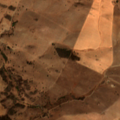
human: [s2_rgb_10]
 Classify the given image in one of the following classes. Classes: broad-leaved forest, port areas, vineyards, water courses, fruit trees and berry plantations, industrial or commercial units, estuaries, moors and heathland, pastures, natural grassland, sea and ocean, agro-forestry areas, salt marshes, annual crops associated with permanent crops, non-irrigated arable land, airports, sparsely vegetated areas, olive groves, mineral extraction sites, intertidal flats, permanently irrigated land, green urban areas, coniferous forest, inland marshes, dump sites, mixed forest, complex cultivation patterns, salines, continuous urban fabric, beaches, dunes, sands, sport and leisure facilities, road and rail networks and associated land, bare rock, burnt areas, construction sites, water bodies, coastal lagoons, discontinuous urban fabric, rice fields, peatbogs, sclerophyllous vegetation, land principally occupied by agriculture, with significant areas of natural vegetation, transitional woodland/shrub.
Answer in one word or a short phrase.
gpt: non-irrigated arable land, olive groves, agro-forestry areas